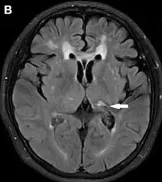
MRI without contrast showed ischemic stroke. The arrows indicated lesion of malacic at the left thalamus. (B) Axial T2 FLAIR.
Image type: radiology (mri)